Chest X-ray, AP view. Patient: 33 years old, sex M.
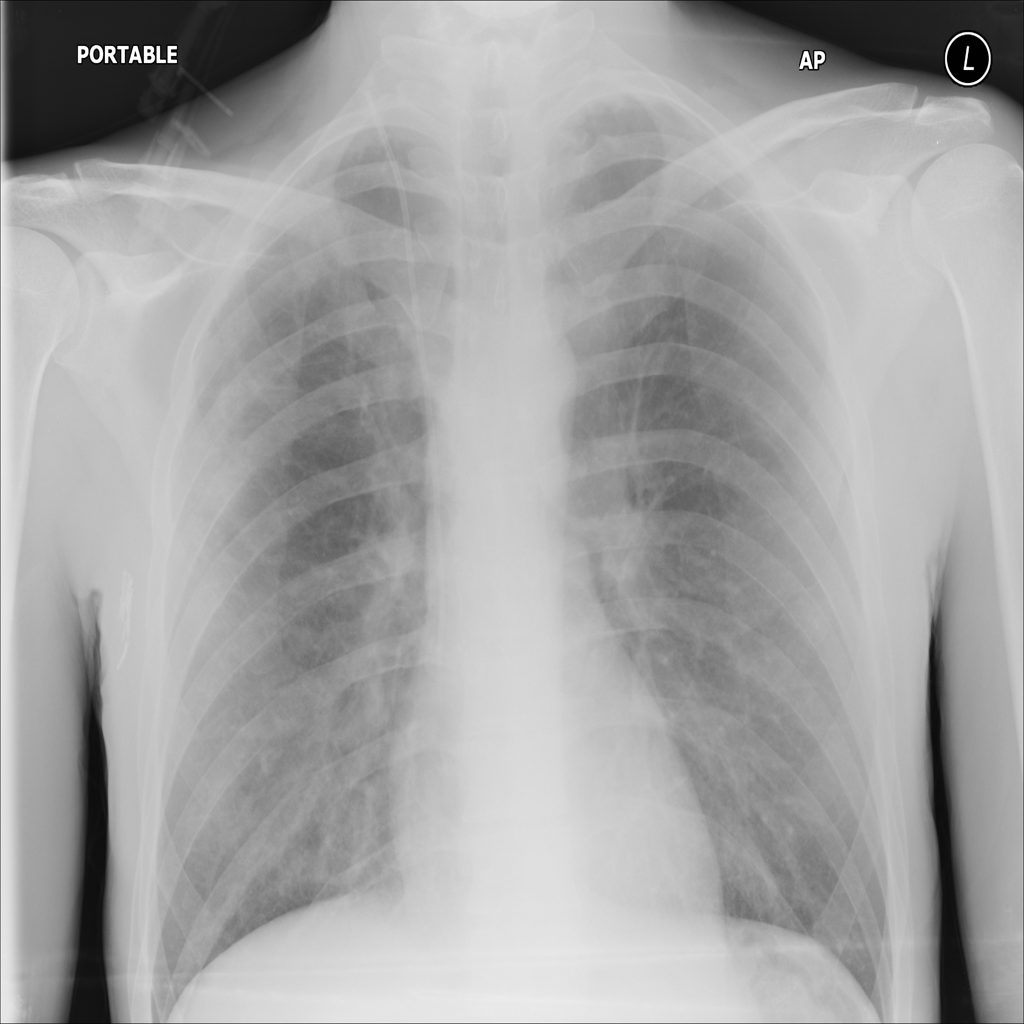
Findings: No Finding